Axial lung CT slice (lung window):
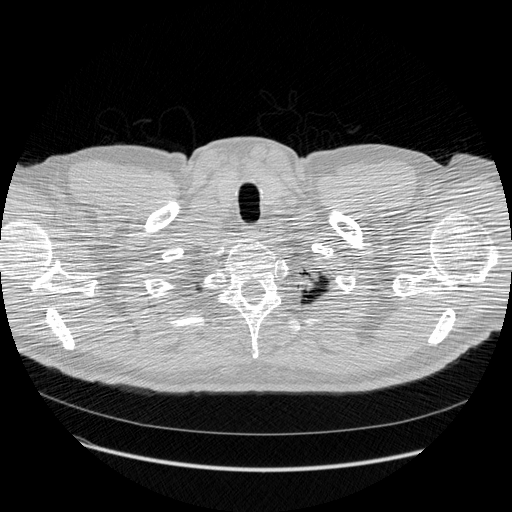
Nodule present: no